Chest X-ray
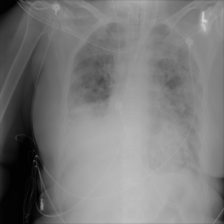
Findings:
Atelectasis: negative
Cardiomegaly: negative
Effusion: negative
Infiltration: positive
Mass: negative
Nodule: negative
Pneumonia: negative
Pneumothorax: negative
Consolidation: negative
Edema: negative
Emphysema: negative
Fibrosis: negative
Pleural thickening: negative
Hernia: negative